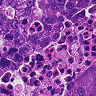
Metastatic tissue present: yes